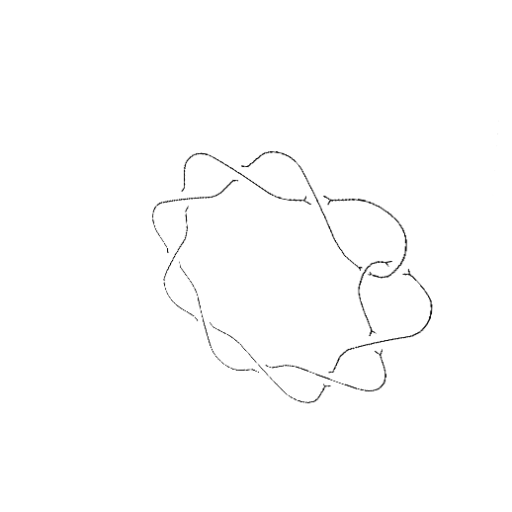
Crossing number: 10